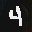
Label: 4